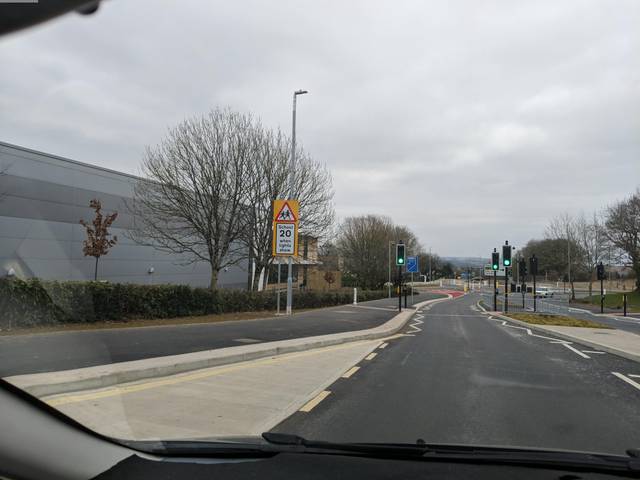
Region: United Kingdom
Coordinates: 50.411, -4.116